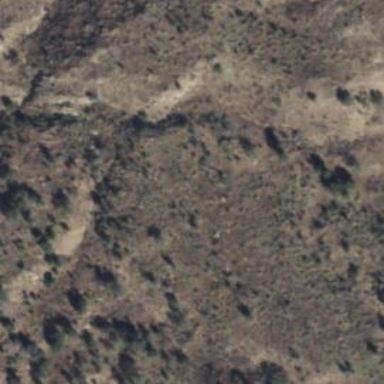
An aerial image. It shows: Evergreen needle-leaved woodland.